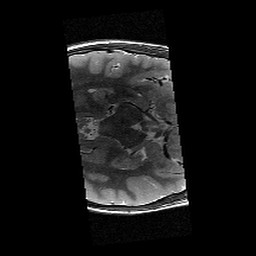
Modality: T2w
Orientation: axial
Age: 10
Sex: male
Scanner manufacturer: siemens
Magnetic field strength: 3 T
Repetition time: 9.23 s
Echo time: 0.067 s